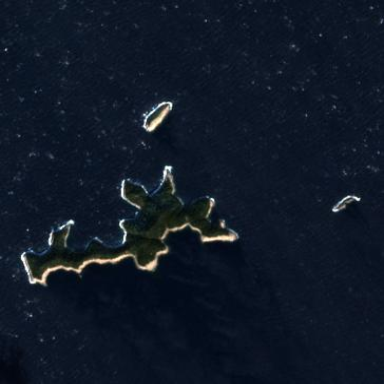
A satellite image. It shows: Islet located along the natural coastline.